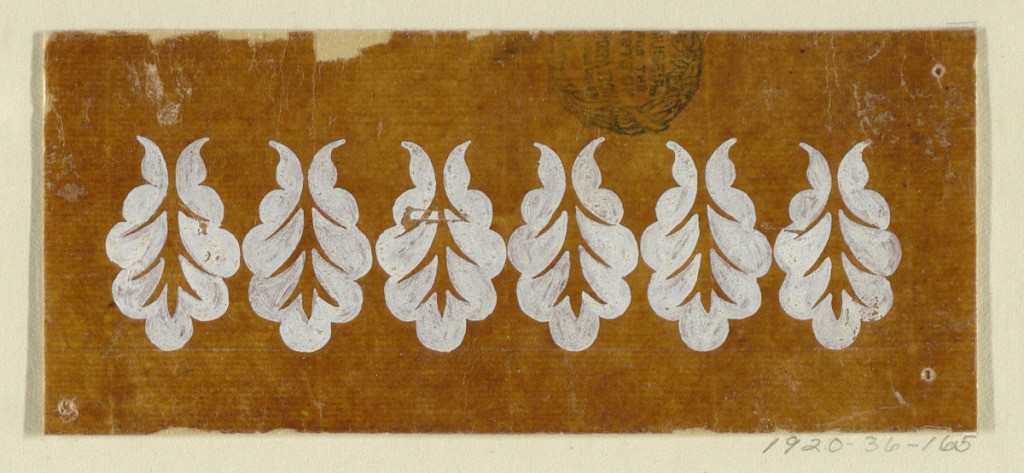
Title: Design for an Embroidered or Woven Horizontal Border of the "Fabrique de St. Ruf"
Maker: Fabrique de Saint Ruf, Lyon, France
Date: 1805–1815
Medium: Brush and white gouache on glazed tracing paper
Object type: Drawing
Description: A row of six hanging six-lobed leaves without stems.